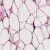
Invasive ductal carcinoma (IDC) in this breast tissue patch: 0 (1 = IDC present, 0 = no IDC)